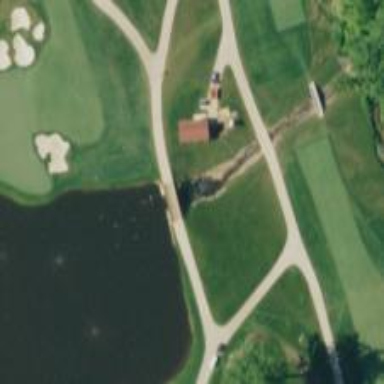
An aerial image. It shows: Service road on bridge for golf carts.